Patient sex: F
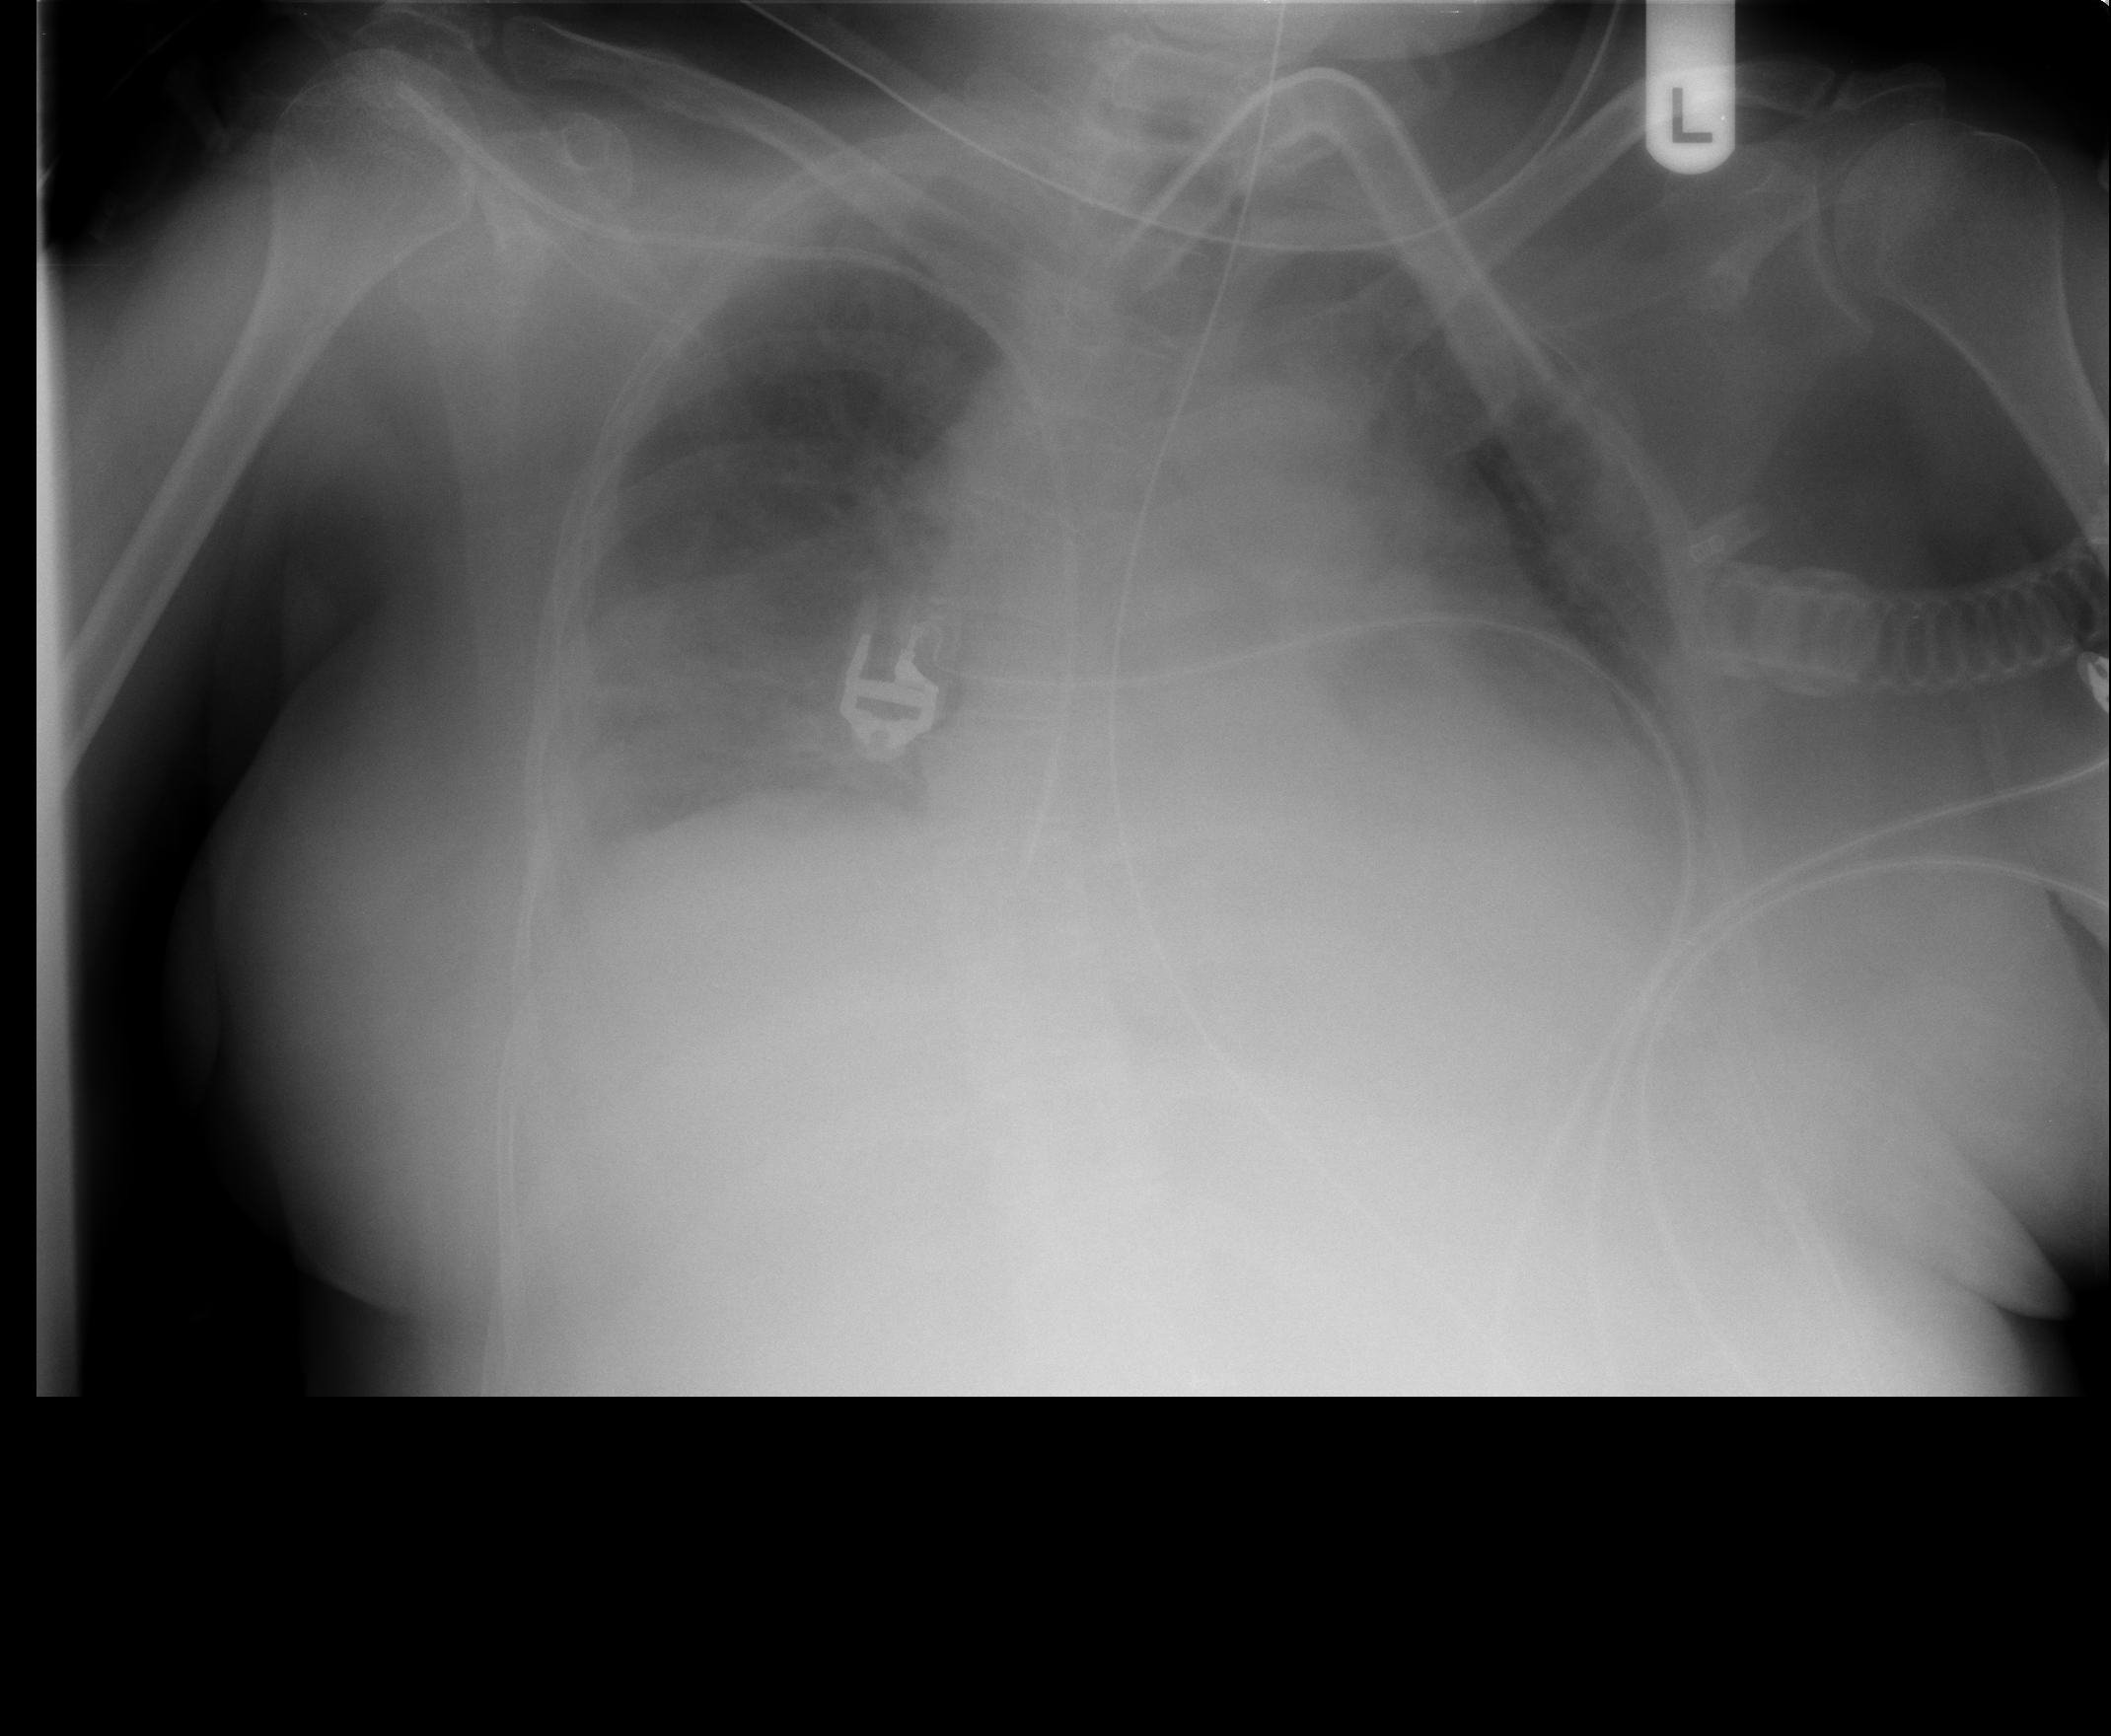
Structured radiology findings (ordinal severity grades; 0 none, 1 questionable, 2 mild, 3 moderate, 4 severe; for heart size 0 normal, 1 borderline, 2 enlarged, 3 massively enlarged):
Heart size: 1
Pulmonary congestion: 0
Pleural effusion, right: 0
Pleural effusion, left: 1
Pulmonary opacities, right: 1
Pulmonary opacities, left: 1
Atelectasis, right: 2
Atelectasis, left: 0